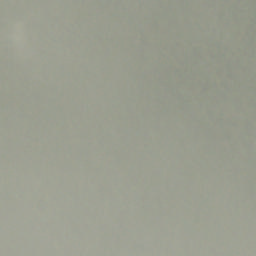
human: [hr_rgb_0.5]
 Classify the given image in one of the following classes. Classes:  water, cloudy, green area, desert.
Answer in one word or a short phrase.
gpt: cloudy